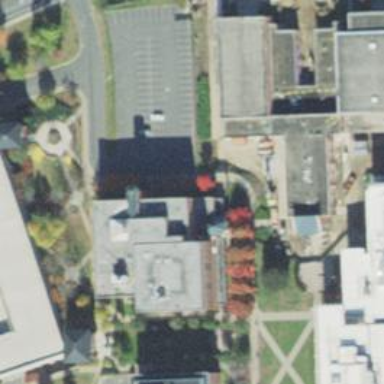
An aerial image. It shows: University building housing library.